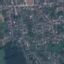
Land use / land cover: Residential